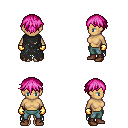
a pixel art fantasy rpg character, female body template, human, tanned skin, black tattered cape, teal pants, pink short bangs hairstyle, gold gloves, brown shoes, four views (front, back, left, right), 2x2 character sprite sheet, small pixel art, hard edges, no anti-aliasing